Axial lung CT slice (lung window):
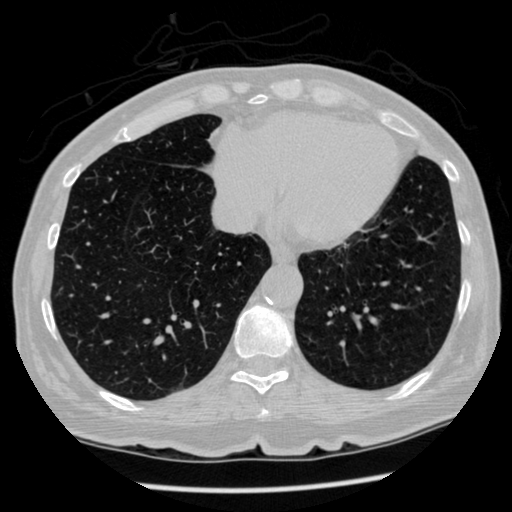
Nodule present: no